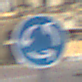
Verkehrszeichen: Kreisverkehr
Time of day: MorningAfternoon
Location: Outdoor (Urban)
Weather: PartlyCloudy
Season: NotSpecified
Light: Natural